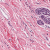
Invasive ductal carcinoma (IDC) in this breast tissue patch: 0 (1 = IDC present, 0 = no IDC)